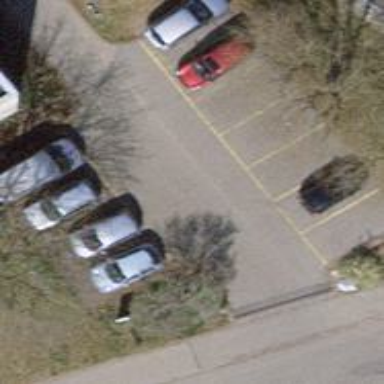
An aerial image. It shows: Parking area with surface.